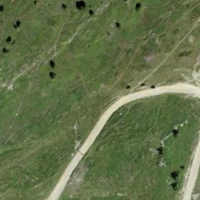
EUNIS habitat code: 26
Species observed at this site:
Saxicola rubetra